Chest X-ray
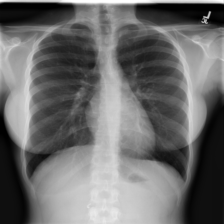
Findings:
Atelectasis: negative
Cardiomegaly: negative
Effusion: negative
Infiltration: negative
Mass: negative
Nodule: negative
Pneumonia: negative
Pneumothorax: negative
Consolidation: negative
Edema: negative
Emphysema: negative
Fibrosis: negative
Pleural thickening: negative
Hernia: negative